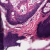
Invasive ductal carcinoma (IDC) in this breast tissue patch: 0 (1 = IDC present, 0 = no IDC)